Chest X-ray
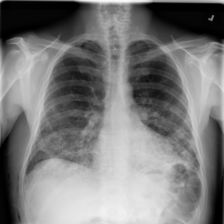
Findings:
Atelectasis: negative
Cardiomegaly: negative
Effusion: negative
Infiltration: positive
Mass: positive
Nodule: negative
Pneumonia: negative
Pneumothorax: negative
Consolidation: negative
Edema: negative
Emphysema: negative
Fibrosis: negative
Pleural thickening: negative
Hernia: negative